Question: Count the number of objects in the diagram.
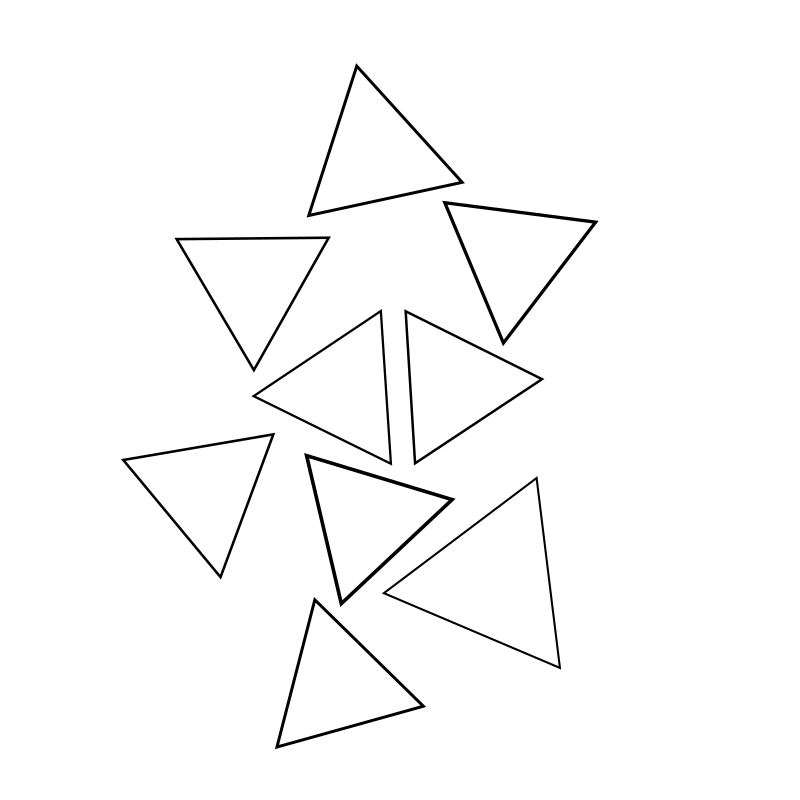
Answer: 9